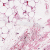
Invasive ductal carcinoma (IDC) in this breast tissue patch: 0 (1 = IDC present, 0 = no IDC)